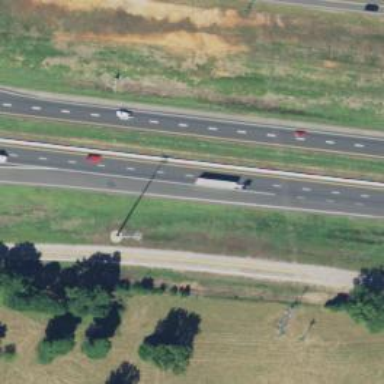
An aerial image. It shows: Asphalt motorway link.